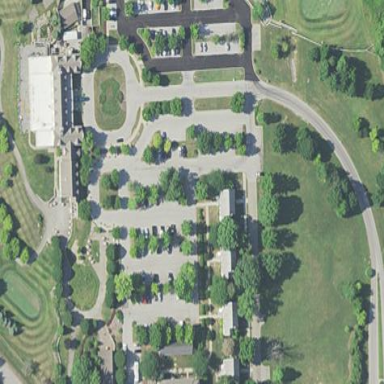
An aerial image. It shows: Parking area.